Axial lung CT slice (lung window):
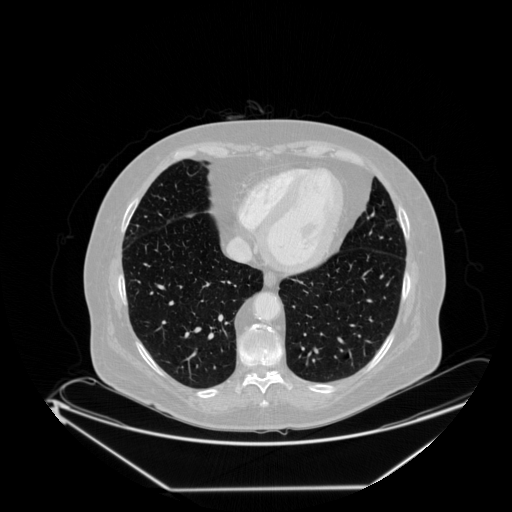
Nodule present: no